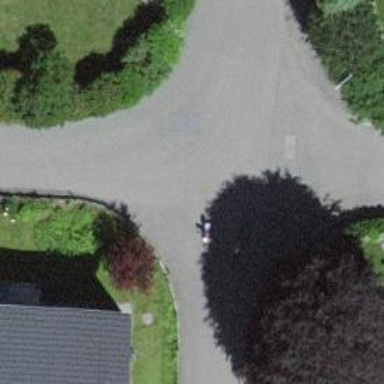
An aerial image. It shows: Residential road with asphalt surface and no sidewalks.